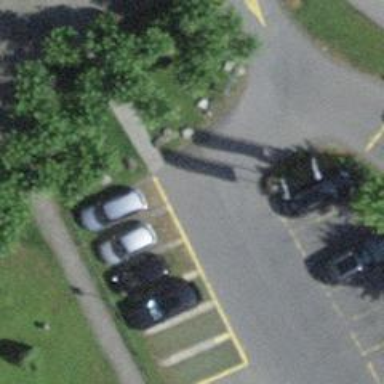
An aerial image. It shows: Parking aisle designated as service road.